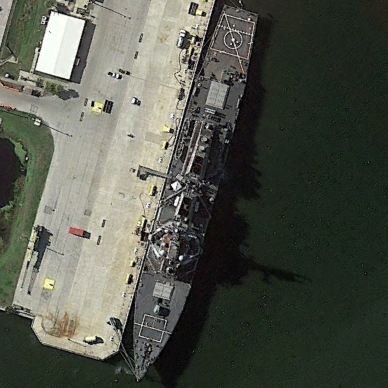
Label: destroyer